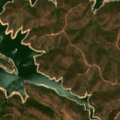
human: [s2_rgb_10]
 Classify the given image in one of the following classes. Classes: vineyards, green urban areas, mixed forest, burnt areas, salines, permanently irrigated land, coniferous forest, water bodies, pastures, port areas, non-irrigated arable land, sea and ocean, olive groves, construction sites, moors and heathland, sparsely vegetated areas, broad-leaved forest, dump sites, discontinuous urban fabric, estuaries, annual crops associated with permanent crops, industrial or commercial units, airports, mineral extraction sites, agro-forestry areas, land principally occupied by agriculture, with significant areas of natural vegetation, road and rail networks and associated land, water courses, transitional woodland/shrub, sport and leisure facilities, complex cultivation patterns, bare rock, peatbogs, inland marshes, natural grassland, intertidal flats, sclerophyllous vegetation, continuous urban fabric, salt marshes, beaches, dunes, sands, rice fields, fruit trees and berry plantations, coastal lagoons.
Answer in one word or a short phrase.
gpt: broad-leaved forest, transitional woodland/shrub, water bodies